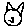
Label: cat